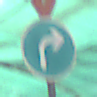
Verkehrszeichen: VorgeschriebeneFahrtrichtungRechts
Zusatzzeichen oben: VorfahrtGewaehren
Umgebung: Roofed, Special
Tageszeit: MorningAfternoon
Wetter: PartlyCloudy
Licht: Natural
Jahreszeit: NotSpecified
Kontrast: MediumContrast